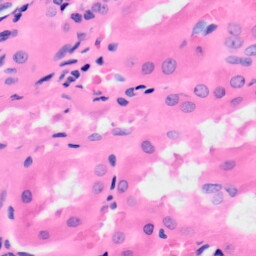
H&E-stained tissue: Kidney